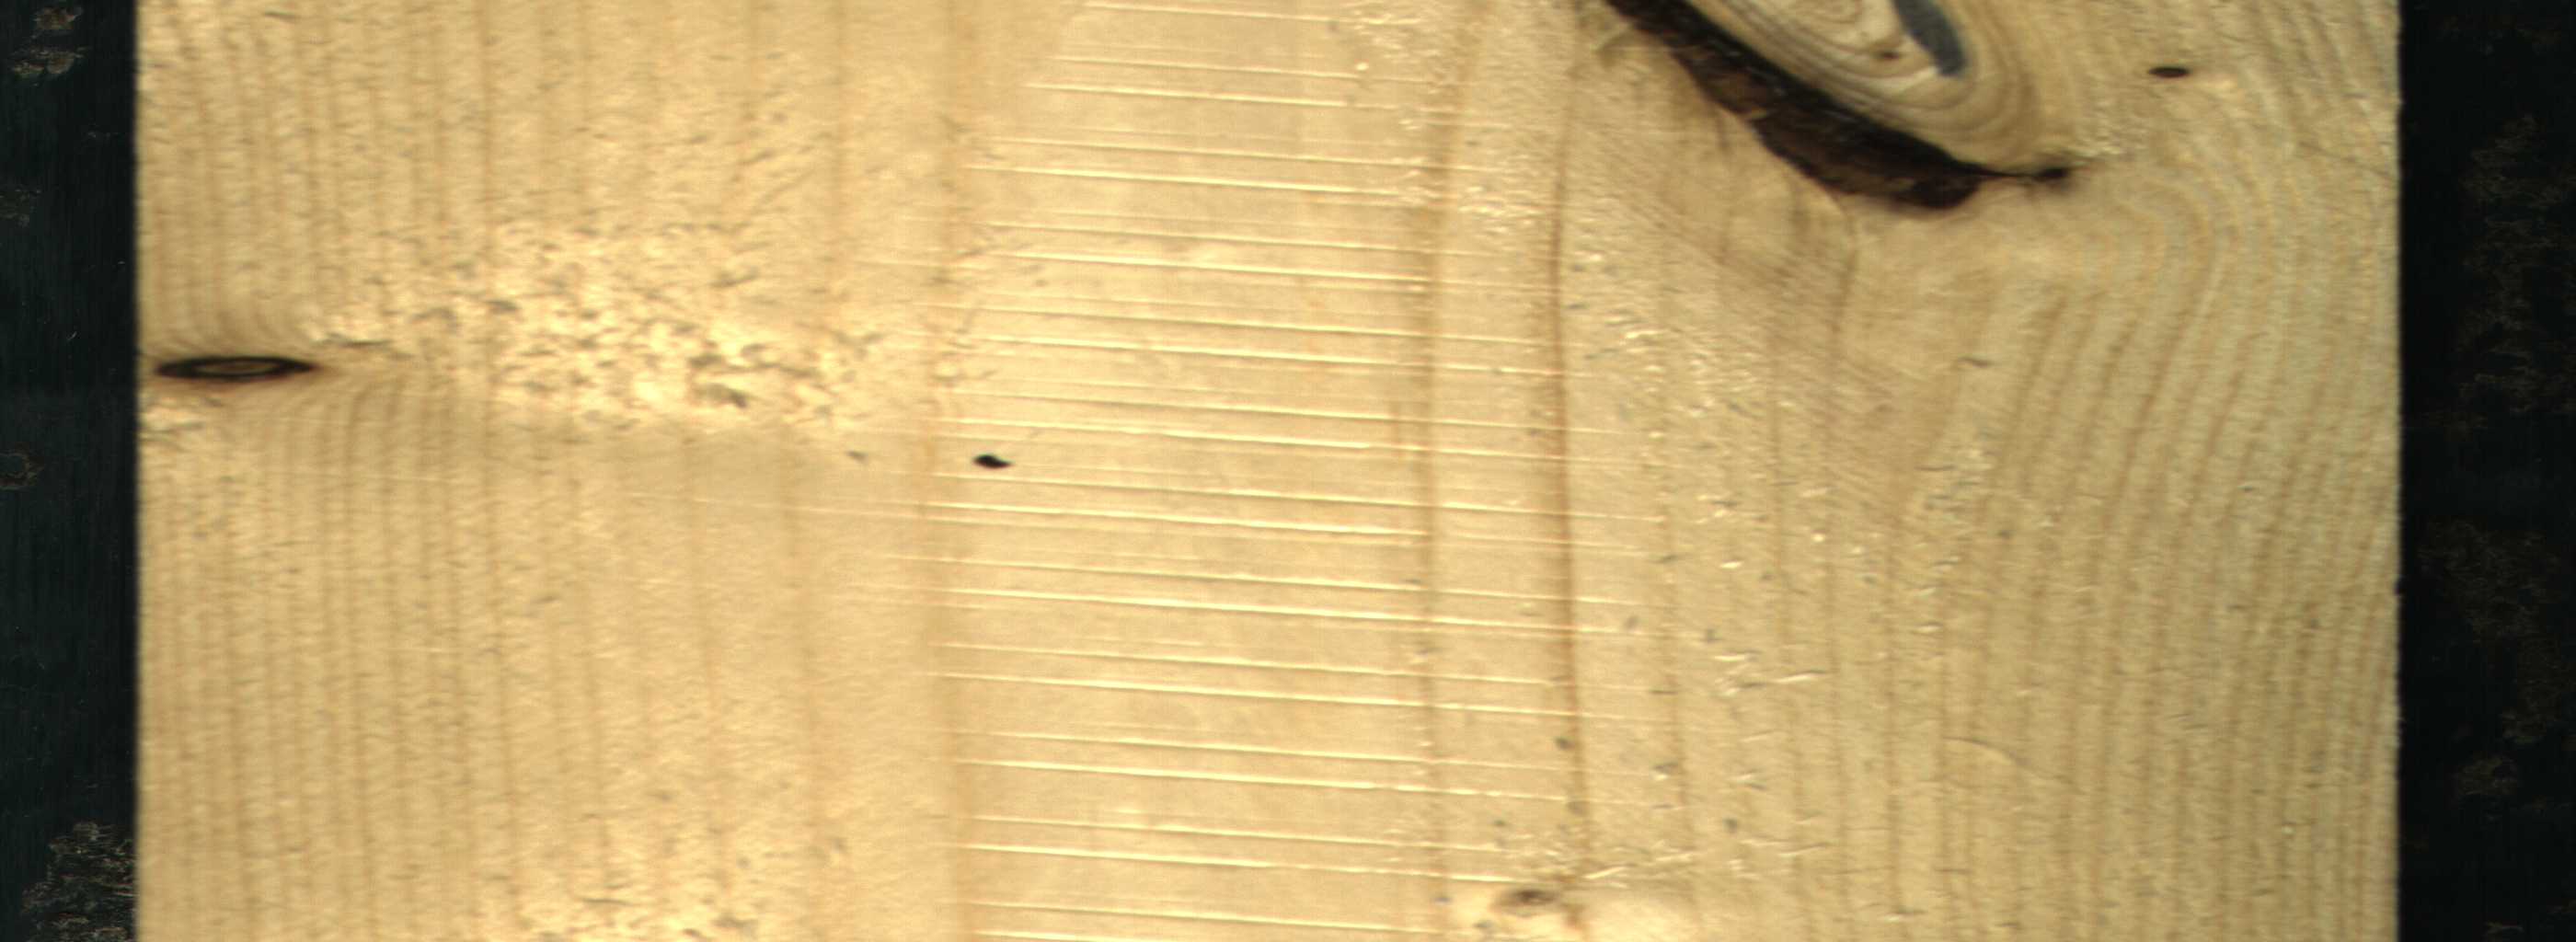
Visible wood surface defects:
Dead_Knot
Dead_Knot
Dead_Knot
Live_Knot